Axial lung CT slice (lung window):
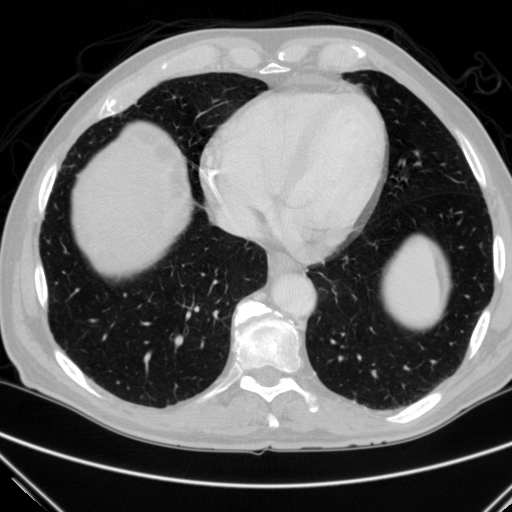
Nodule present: no